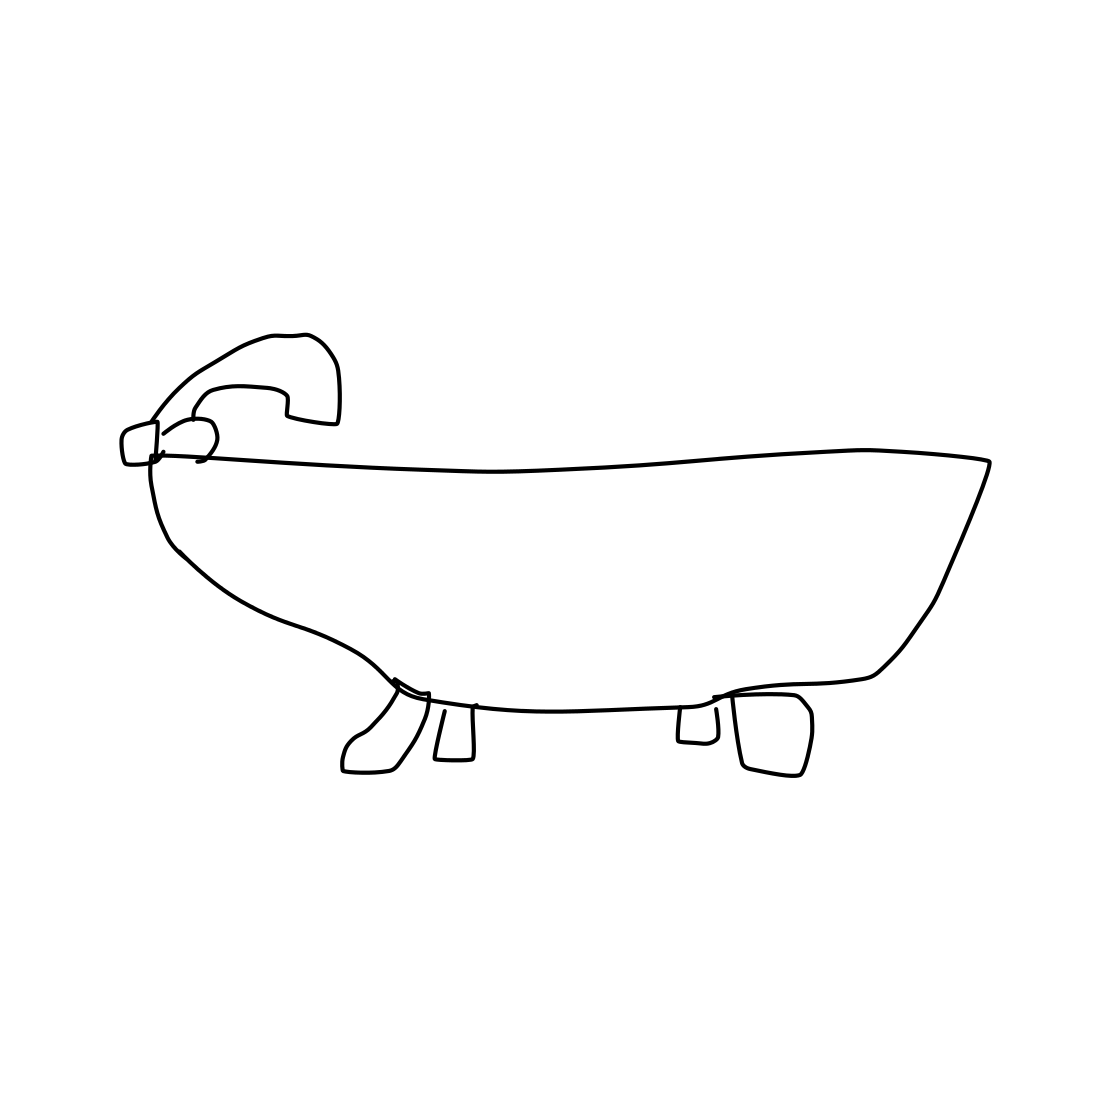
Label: bathtub